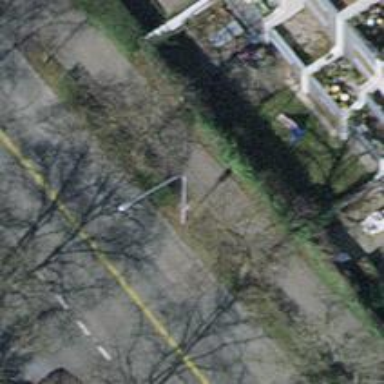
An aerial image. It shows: Tree-lined avenue.